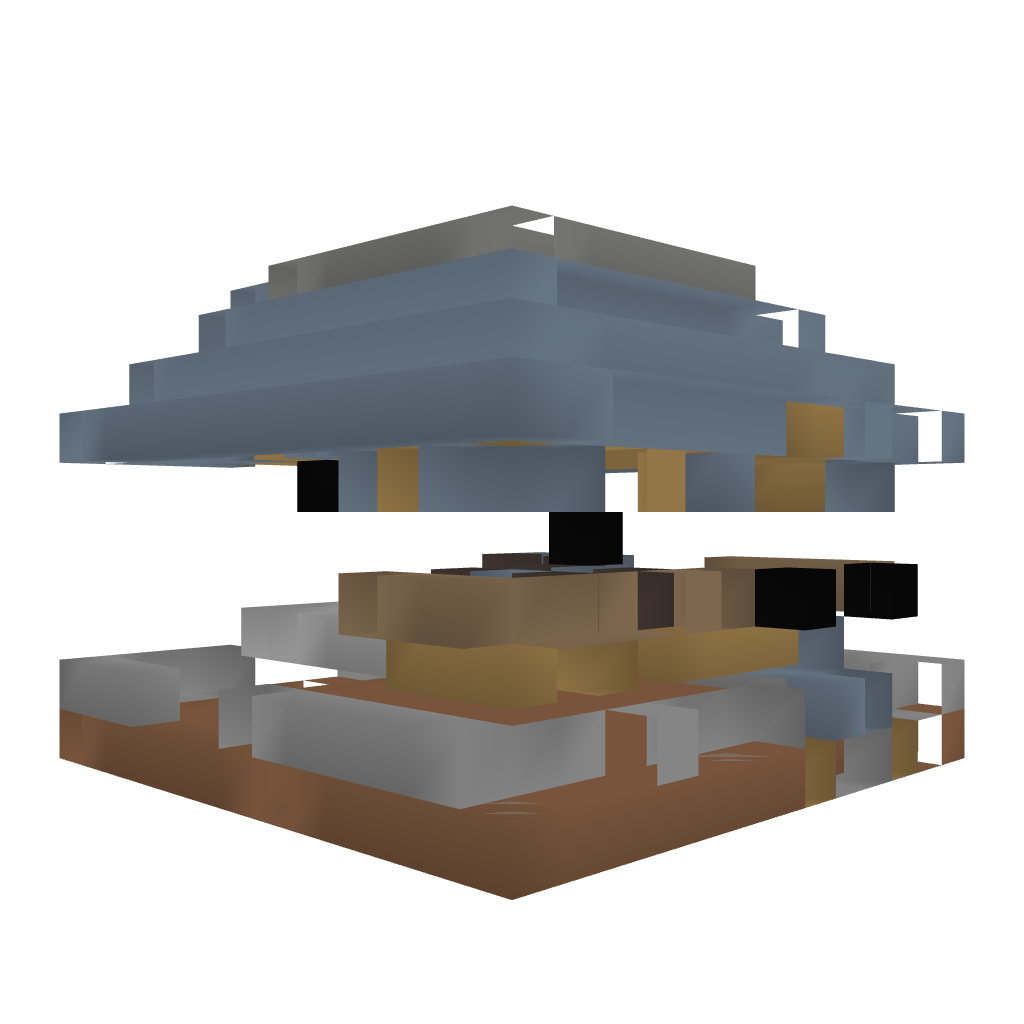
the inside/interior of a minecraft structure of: Starter House